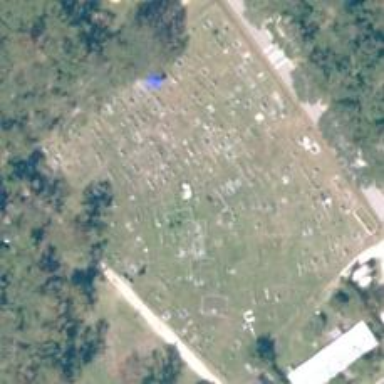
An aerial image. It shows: Cemetery.